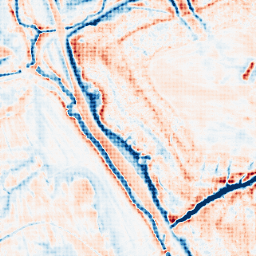
Category: edge_preserving
Decomposition family: anisotropic_diffusion
Decomposition parameters: iterations: 50
kappa: 100
gamma: 0.2
Upsampling method: sinc_hamming
Upsampling parameters: scale: 8
kernel_size: 8
Upsampling scale: 8